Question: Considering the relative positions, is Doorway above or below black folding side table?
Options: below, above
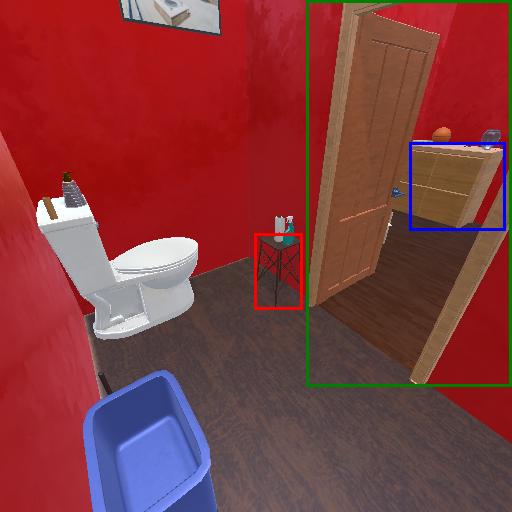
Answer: below